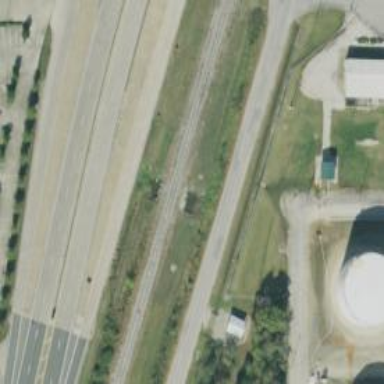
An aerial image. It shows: Primary link highway.